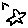
Label: star